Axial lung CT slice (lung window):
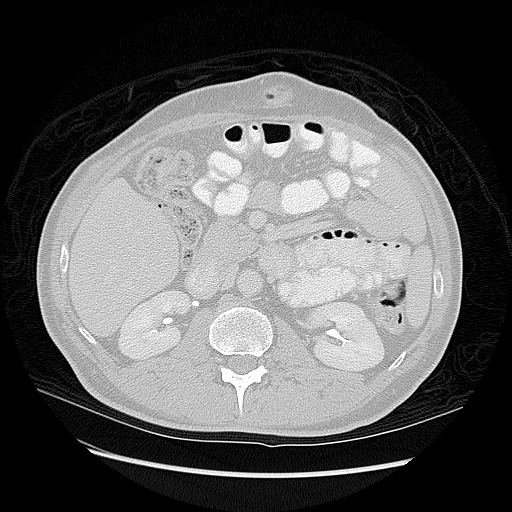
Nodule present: no